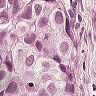
Metastatic tissue present: yes